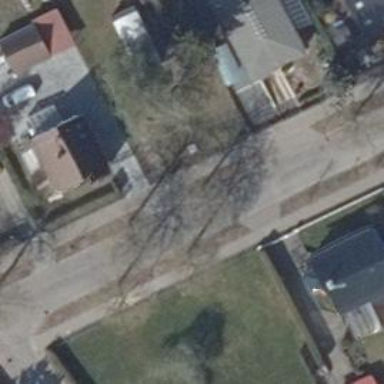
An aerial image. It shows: Avenue lined with deciduous broadleaved trees.